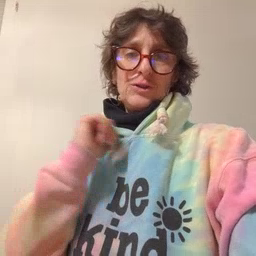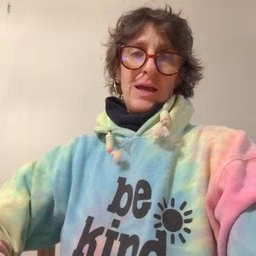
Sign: jacket